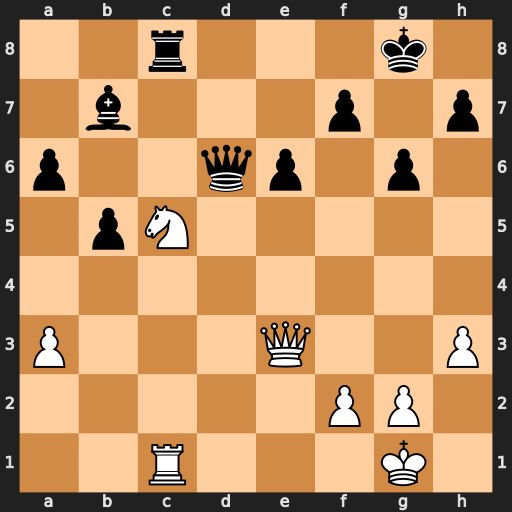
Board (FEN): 2r3k1/1b3p1p/p2qp1p1/1pN5/8/P3Q2P/5PP1/2R3K1
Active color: w
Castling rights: -
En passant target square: -
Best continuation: Nxb7 Rxc1+ Qxc1